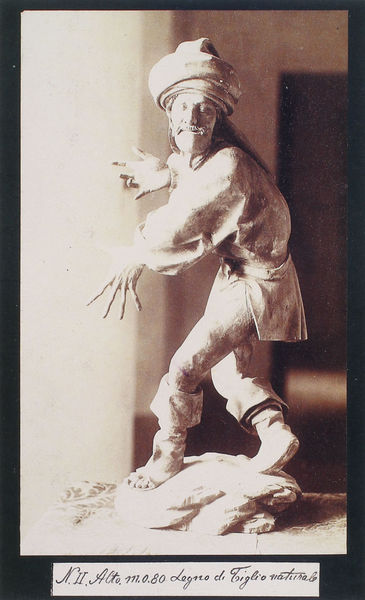
Titel: Bauer
Künstler: Unbekannter Meister
Institution: München, Stadtmuseum
Schlagwörter: hand, mann, schatten, weiß, bewegung, finger, holz, hut, nase, raum, blick, gürtel, tanz, bart, hemd, hose, jacke, schnurrbart, wand, falten, halten, sockel, stein, hände, figur, lange haare, skulptur, statue, italien, schuhe, fels, drehen, füsse, sandalen, nägel, schnauzbart, foto, fotografie, photographie, barfuss, orient, stiefel, schritt, krallen, schuh, photo, zwerg, oberlippenbart, stulpen, drehung, turban, verdreht, tänzer, pulli, krumm, ägel, shirt, figut, türke, osmane, schritte, mnn, stulpe, heimd, n, m, 2, gespreizte finger, alto, toiglio, spinnenfinger, moralisk, bardfuss